Question: I am using a tooltip in my application, but it is not working with dynamic content.
When I use my tooltip on static content it works fine. See <URL>.

But, when created on dynamic content it is not working.
The : The tooltip is hiding when mouseover; the tooltip 'div.tooltip' should not hide.
See here if you want see live : 'http://propertydefine.com/'
'''
<script>
$(document).ready(function(){
$('[rel=tooltip]').bind('mouseover', function () {
if ($(this).hasClass('ajax')) {
var ajax = $(this).attr('ajax');
$.get(ajax, function (theMessage) {
$('<div class="tooltip">' + theMessage + '</div>').appendTo('body').fadeIn('fast');
});
} else {
var theMessage = $(this).attr('content');
$('<div class="tooltip">' + theMessage + '</div>').appendTo('body').fadeIn('fast');
}
$(this).bind('mousemove', function (e) {
$('div.tooltip').css({
'top': e.pageY - ($('div.tooltip').height() / 2) - 5,
'left': e.pageX + 15
});
});
});
$(document).on('mouseout click', 'div.tooltip', function(){
$('div.tooltip').fadeOut('slow', function(){
$(this).remove();
});
});
});
</script>
'''
php code :
'''
<?php
include 'config.php';
//$query = "
//SELECT UserName,firstName,lastname,Mobile_Number1,Type_cust,City,location,Company_name,company_logo FROM registration WHERE City = 'Navi Mumbai'";
$query="SELECT registration.UserName,firstName,lastname,Mobile_Number1,Type_cust,City,location,Company_name,company_logo FROM registration LEFT JOIN featureddealer on registration.UserName=featureddealer.UserName WHERE City = 'Navi Mumbai' and ActiveFlag='y'" ;
$result = mysql_query($query) or die ("Query failed");
//get the number of rows in our result so we can use it in a for loop
$numrows = (mysql_num_rows ($result));
// loop to create rows
if($numrows >= 1){
for ($r = 0; $r <= $numrows; $r++) {
// loop to create columns
while ($friendList = mysql_fetch_array($result))
{
$_SESSION['firstName'] = $friendList['firstName'];
//Create table
if($friendList['company_logo'] == "")
{
$friendList['company_logo'] = "images/nophoto.jpeg";
}
echo " <tr> <td class='td2'>";
echo '<a href=# alt=Image id='.$friendList['Company_name'].' class=clicker Tooltip rel=tooltip content="<div class=td2><div id=imagcon><img width=100px height=100px src=Dealer/'.$friendList['company_logo'].' class=tooltip-image /></div> <div id=con>'.$friendList['Company_name'].'</div><div id=con> '.$friendList['location'].' '.$friendList['City'].'</div><div id=con> '.$friendList['Type_cust'].' :'.$friendList['firstName'].' '.$friendList['lastname'].'<div id=con> <PHONE> </div> </div> <div id=con> <a href=# > View All Details </a> </div>
<br/>
<div id=con >
'
;
?>
<?php
'''
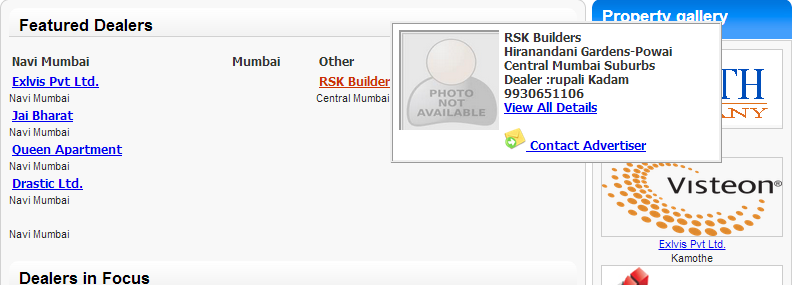
Answer: You must bind to 'mousemove' before you use it,
'''
$(this).bind('mousemove', function (e) {
$('div.tooltip').css({
'top': e.pageY - ($('div.tooltip').height() / 2) - 5,
'left': e.pageX + 15
});
});
'''
before
'''
if ($(this).hasClass('ajax')) {
var ajax = $(this).attr('ajax');
$.get(ajax, function (theMessage) {
$('<div class="tooltip">' + theMessage + '</div>').appendTo('body').fadeIn('fast');
});
} else {
var theMessage = $(this).attr('content');
$('<div class="tooltip">' + theMessage + '</div>').appendTo('body').fadeIn('fast');
}
'''